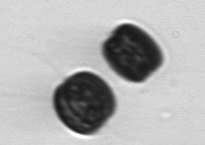
Label: Thalassiosira